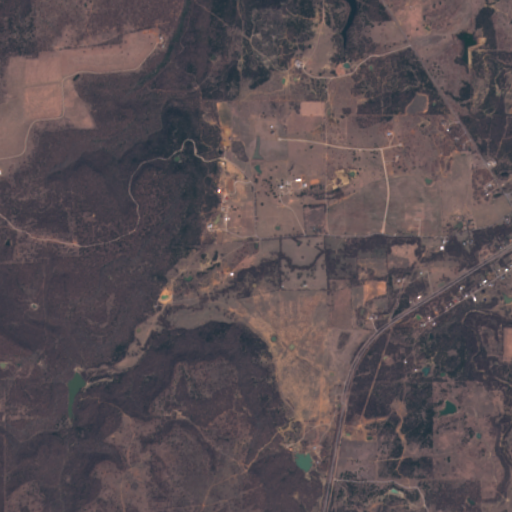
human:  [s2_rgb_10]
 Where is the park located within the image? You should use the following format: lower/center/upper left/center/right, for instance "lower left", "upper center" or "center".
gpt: The park is located in the upper right of the image.
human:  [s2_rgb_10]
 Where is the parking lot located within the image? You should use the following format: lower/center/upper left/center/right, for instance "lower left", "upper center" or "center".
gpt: There is no parking lot in the image.